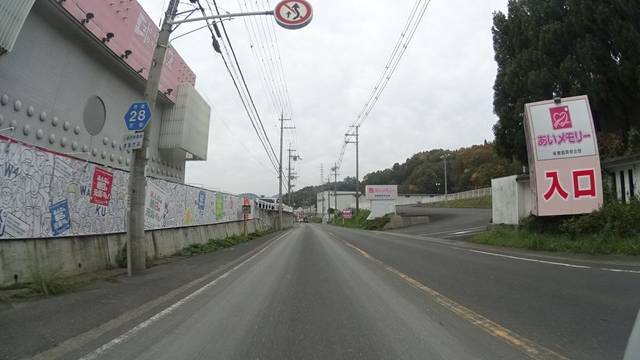
Region: Japan
Coordinates: 35.459, 135.379